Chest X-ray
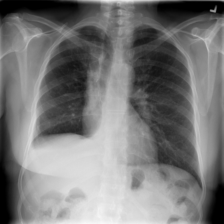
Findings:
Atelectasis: negative
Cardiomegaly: negative
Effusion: negative
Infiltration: negative
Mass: negative
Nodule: negative
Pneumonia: negative
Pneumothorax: negative
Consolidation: negative
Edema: negative
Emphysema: negative
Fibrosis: negative
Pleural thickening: positive
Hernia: negative